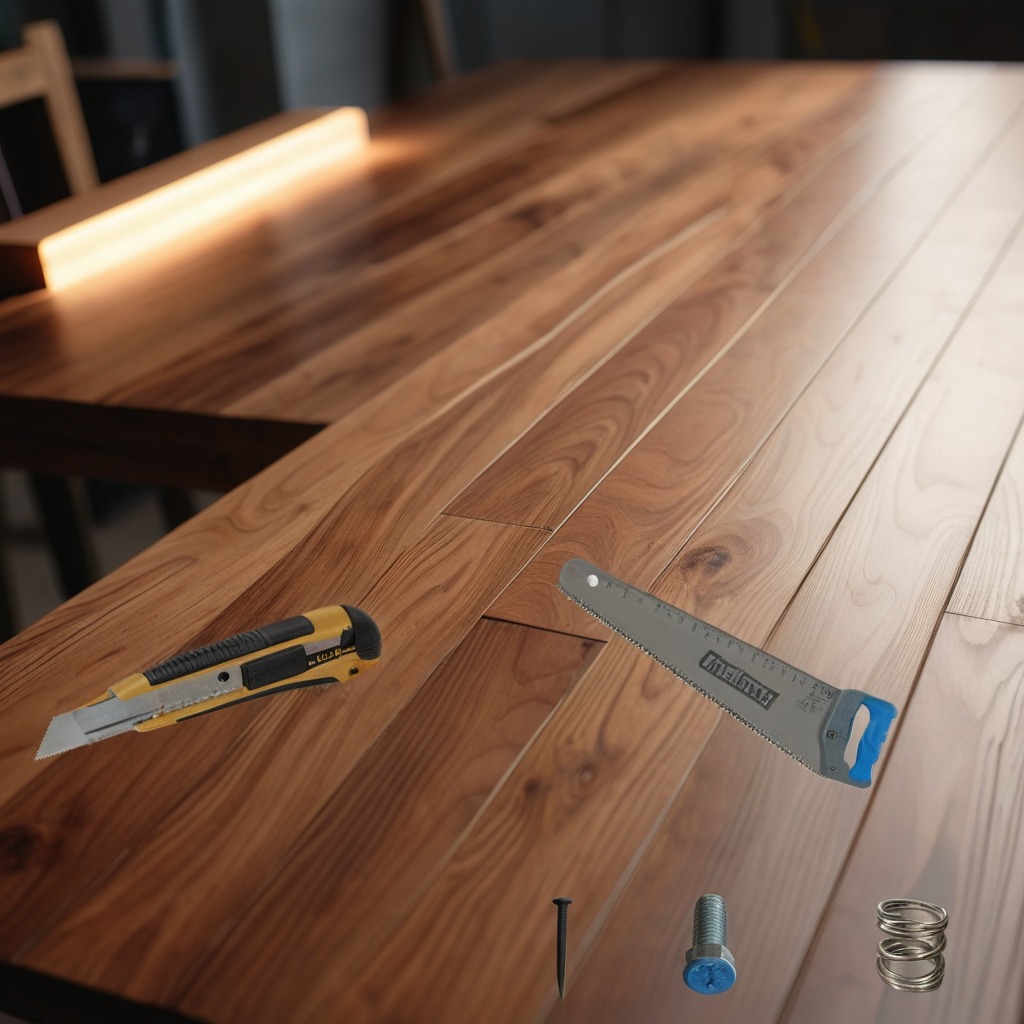
A utility knife, a metal machine screw, an iron nail, a coiled metal spring, and a handheld metal saw are lying on a wooden table in a carpentry studio.